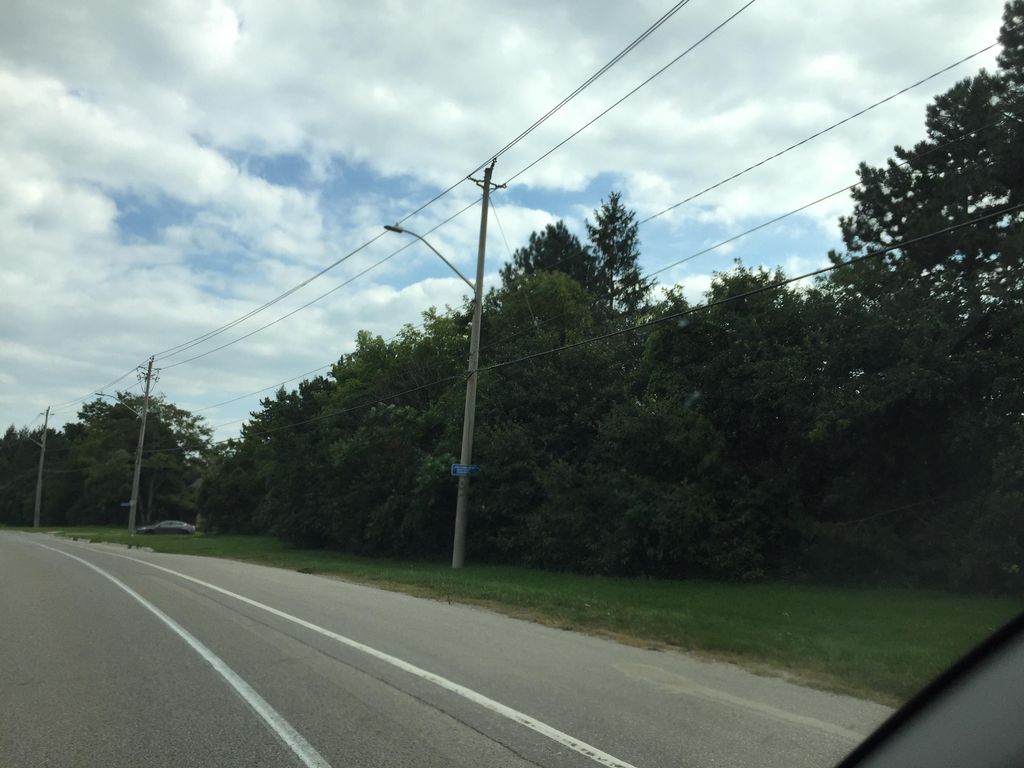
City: kitchener-waterloo